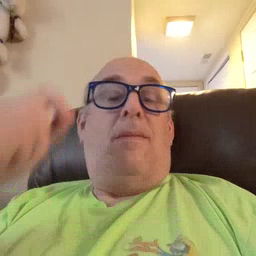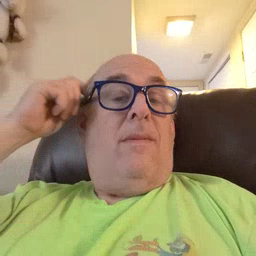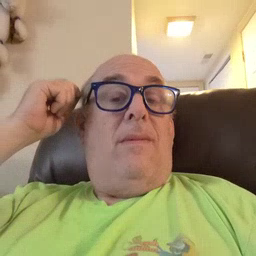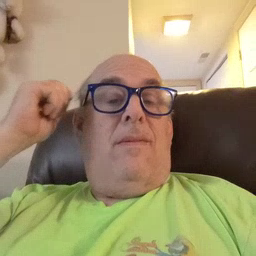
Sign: hair